Aerial crown-view tile of a tropical tree (Barro Colorado Island, Panama), acquired 20240611:
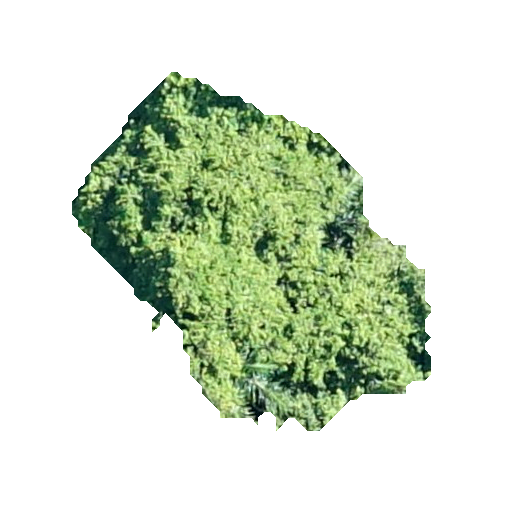
Species: Luehea seemannii
GBIF accepted scientific name: Luehea seemannii
Crown area: 122.594 m²